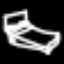
Label: bed